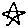
Label: star